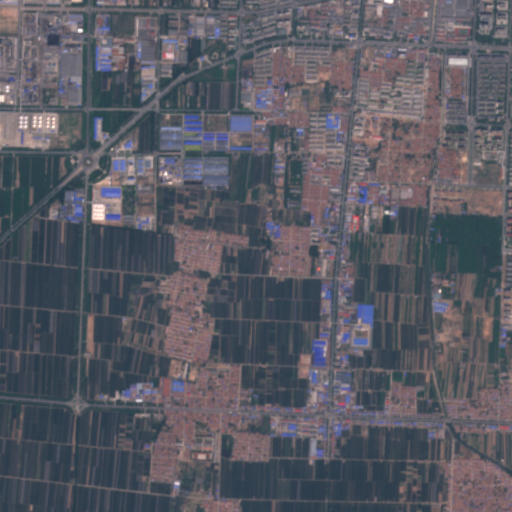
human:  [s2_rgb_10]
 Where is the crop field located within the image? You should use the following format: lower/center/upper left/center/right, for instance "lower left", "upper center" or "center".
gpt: The crop field is located in the upper center of the image.
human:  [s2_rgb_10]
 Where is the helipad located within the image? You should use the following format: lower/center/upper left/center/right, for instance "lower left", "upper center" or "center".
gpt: The helipad is located in the upper center of the image.
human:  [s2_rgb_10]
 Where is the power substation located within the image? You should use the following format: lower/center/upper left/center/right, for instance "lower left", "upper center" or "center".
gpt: The power substation is located in the center left of the image.
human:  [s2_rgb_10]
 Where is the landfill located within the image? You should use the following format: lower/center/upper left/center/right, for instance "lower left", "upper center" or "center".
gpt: There is no landfill in the image.